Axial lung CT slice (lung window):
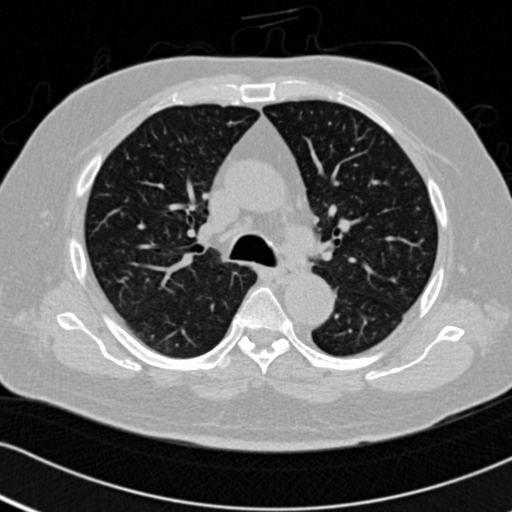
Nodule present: no